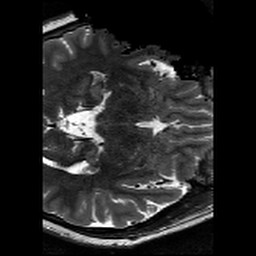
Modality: T2w
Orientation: axial